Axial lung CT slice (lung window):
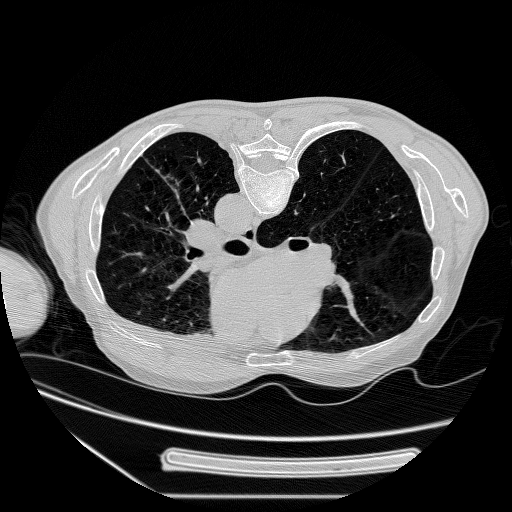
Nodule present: no